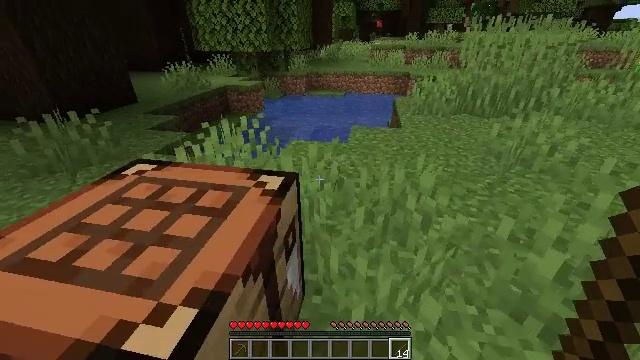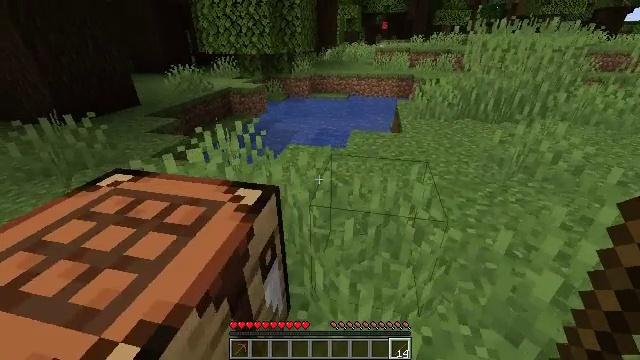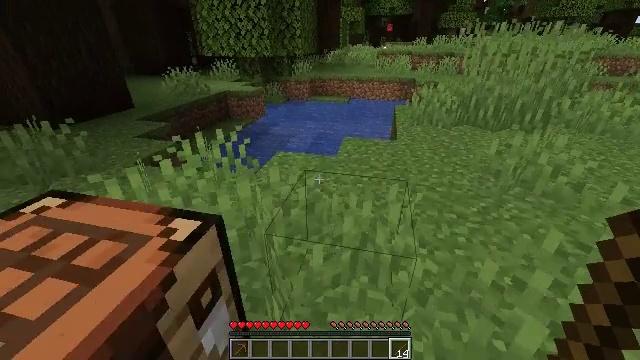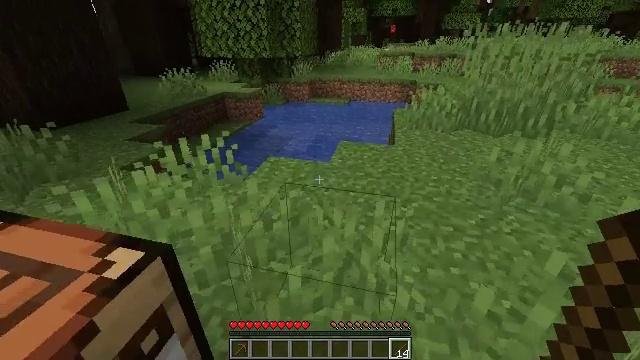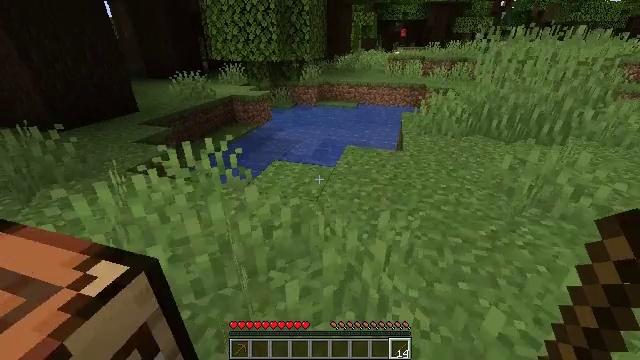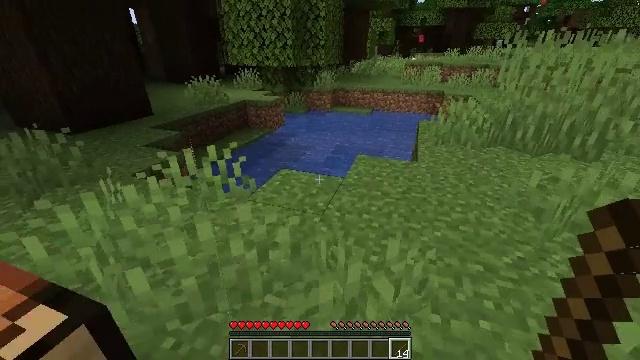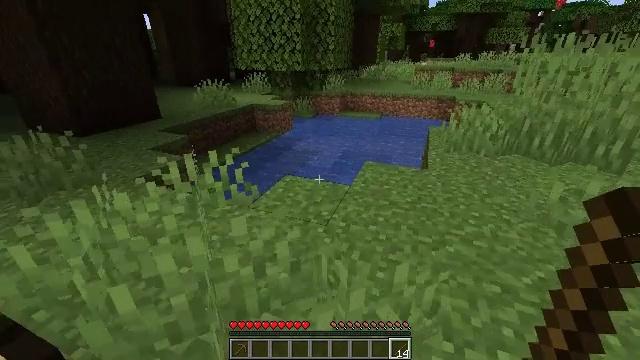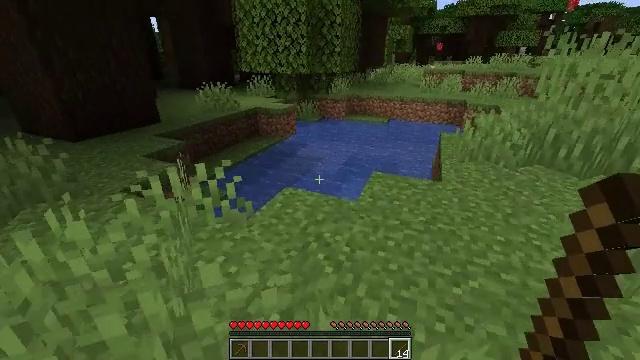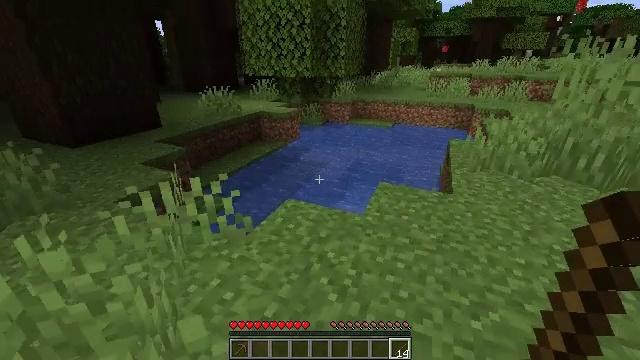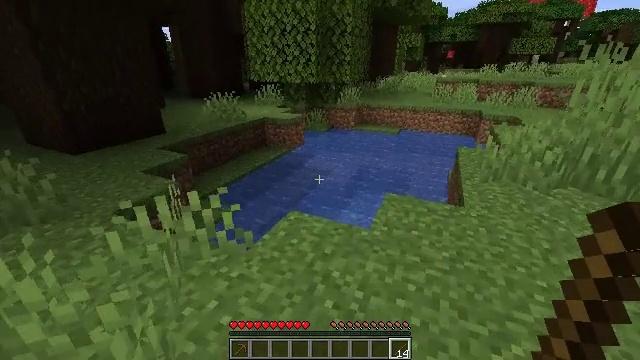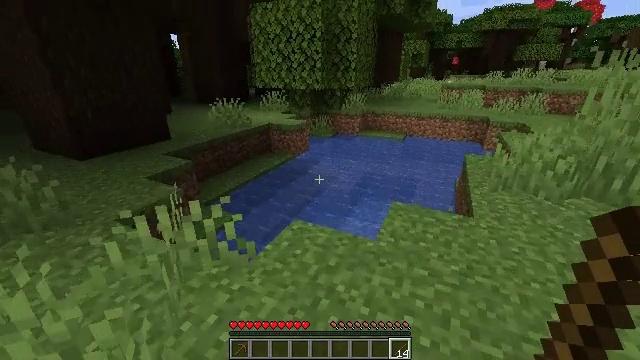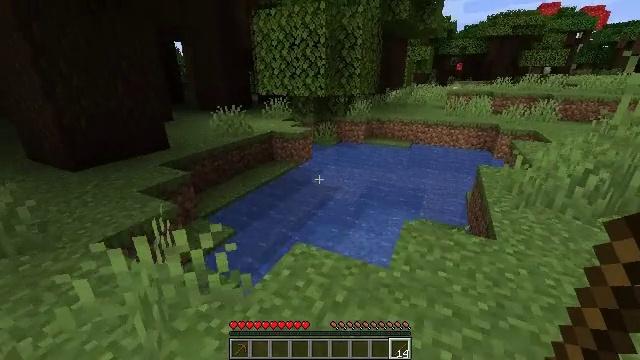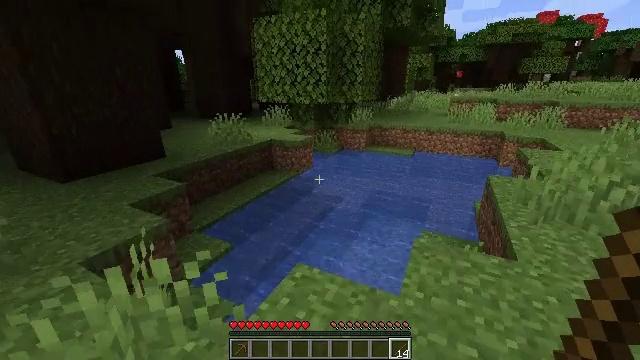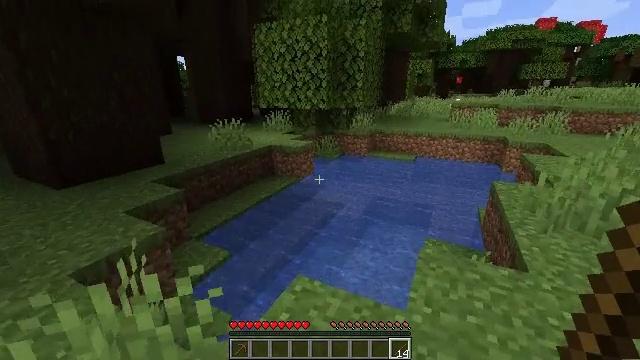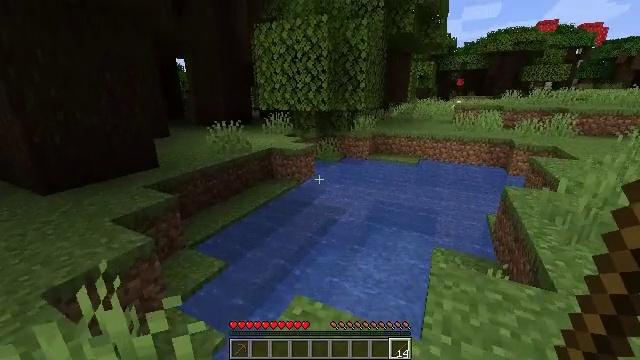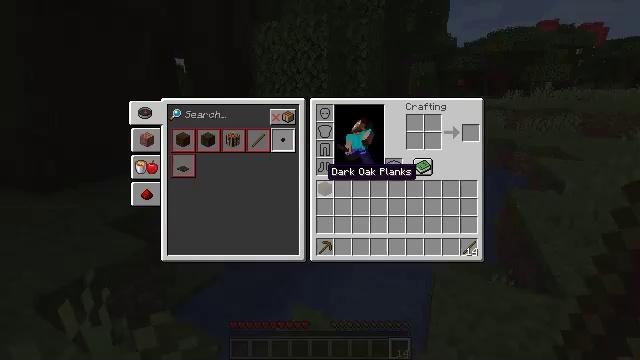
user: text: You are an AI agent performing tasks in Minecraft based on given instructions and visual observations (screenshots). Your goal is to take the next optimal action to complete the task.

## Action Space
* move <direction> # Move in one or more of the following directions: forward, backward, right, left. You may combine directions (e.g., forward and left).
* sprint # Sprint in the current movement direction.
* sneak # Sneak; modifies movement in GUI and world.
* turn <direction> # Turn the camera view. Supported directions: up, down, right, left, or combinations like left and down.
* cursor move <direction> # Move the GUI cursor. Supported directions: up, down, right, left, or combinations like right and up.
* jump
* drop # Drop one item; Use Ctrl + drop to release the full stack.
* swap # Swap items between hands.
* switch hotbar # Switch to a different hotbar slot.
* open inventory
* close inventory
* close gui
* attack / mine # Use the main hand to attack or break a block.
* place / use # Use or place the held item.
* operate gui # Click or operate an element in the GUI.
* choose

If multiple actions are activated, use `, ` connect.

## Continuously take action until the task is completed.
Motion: motion action
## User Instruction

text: Remove dark oak planks from your inventory.
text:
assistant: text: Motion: move forward and move right, turn left
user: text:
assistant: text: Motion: move forward and move right, turn left
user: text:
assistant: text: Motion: move forward
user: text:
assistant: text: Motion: move forward, turn left
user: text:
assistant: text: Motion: move forward, turn left
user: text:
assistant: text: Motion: move forward, turn left
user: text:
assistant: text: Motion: move forward, turn left
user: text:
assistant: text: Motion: move forward
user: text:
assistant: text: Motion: move forward, turn left and up
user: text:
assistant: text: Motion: move forward, turn left and up
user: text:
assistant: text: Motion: move forward, turn up
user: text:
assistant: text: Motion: move forward, turn up
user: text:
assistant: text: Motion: move forward, turn up
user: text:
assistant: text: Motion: move forward
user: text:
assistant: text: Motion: move forward, open inventory
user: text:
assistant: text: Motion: open inventory
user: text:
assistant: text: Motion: open inventory
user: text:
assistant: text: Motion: cursor move right and down, open inventory
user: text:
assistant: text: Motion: cursor move right and down
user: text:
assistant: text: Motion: cursor move right
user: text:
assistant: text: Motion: no_op
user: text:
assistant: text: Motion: no_op
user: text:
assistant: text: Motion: cursor move down
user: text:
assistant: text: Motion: cursor move down
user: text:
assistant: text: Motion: no_op
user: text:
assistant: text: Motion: no_op
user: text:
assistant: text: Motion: no_op
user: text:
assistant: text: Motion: cursor move left and up
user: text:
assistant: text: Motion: cursor move up
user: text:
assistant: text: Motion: cursor move up